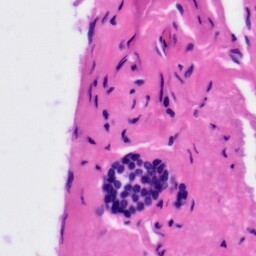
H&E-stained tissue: Tonsil